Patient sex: M
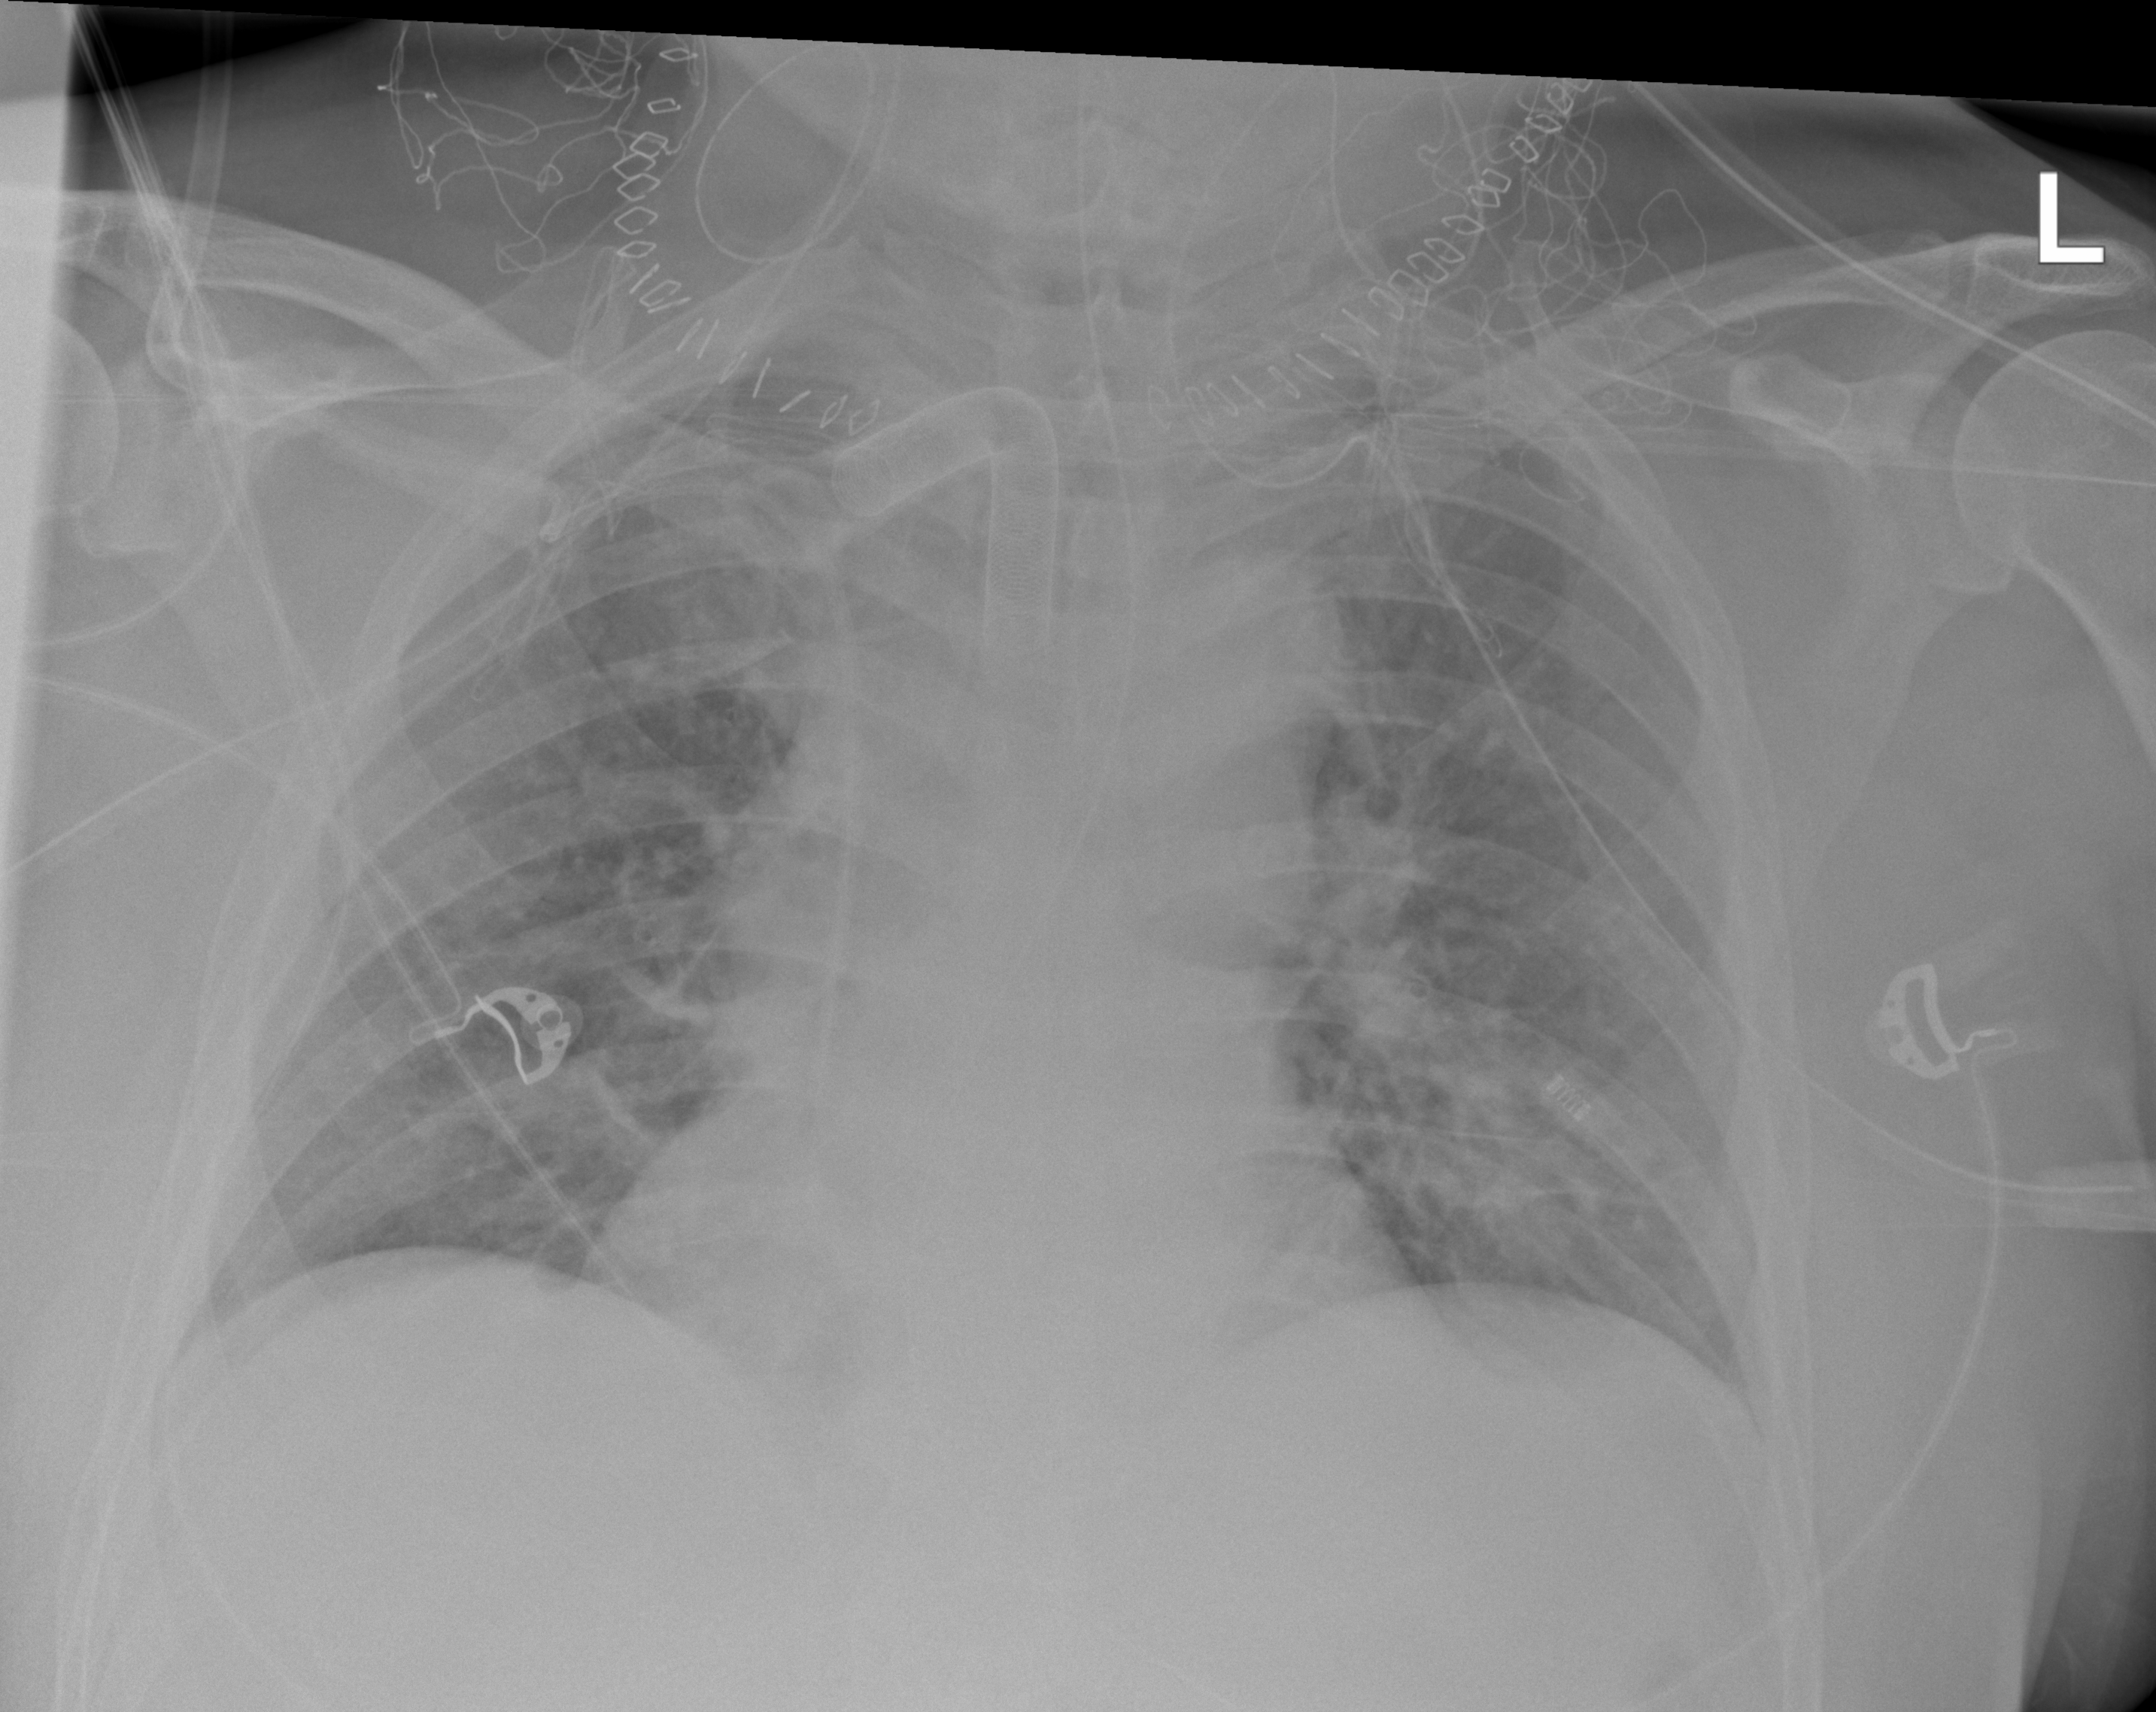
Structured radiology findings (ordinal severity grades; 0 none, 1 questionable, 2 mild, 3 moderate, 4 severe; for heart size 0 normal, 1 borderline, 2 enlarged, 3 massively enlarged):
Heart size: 0
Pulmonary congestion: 1
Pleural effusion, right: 0
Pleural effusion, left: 0
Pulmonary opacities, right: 1
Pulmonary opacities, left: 1
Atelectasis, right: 0
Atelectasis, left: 2